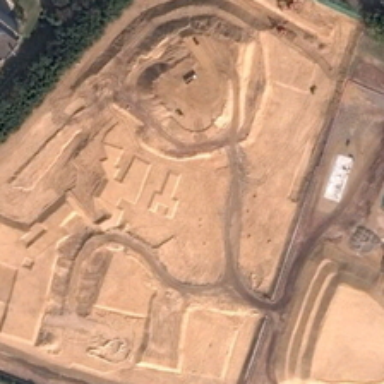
There is a large area of bare land on this land .